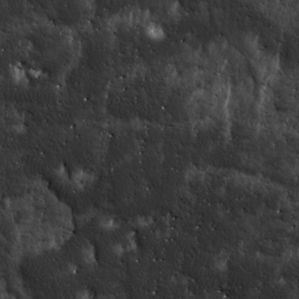
Label: non_frost